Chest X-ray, AP view. Patient: 45 years old, sex F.
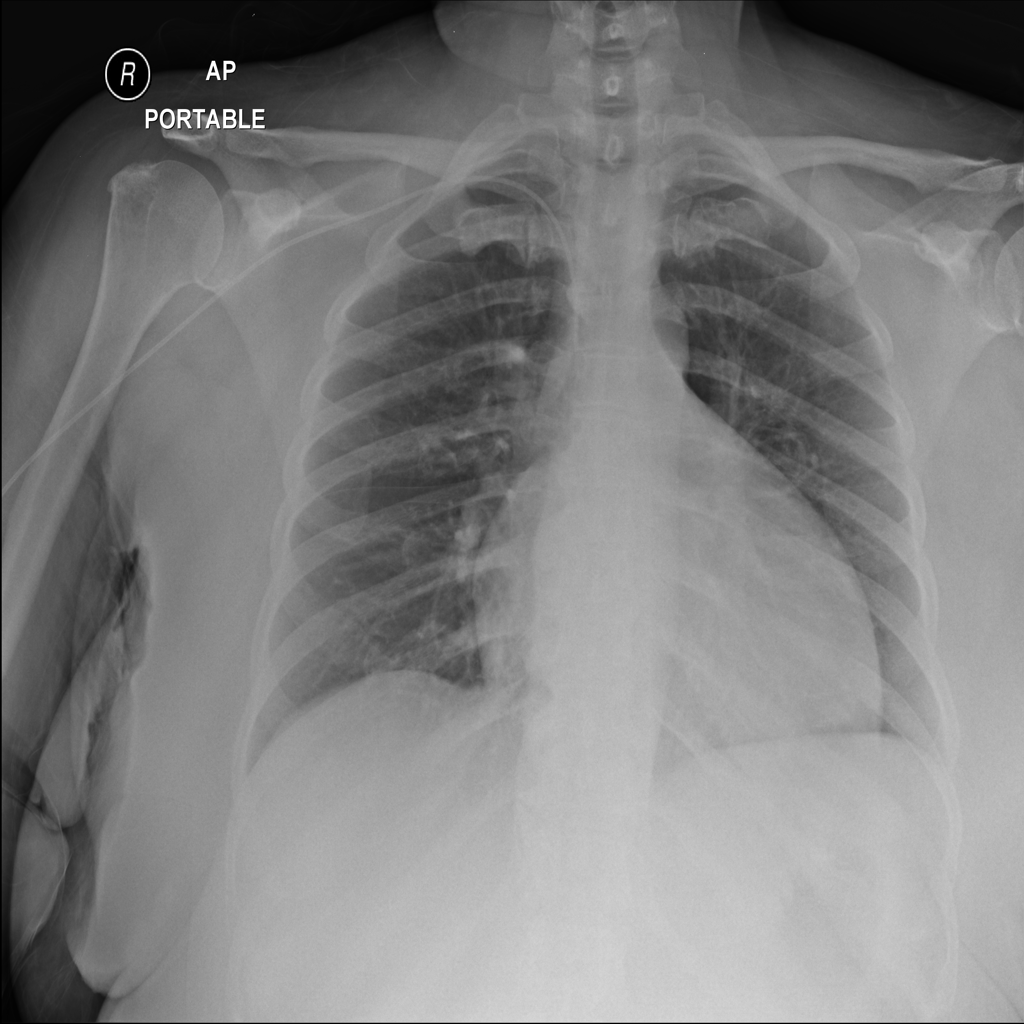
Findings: No Finding